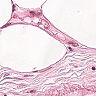
Metastatic tissue present: no